Interaction volume radius: 5 \u00c5
Interaction volume height: 10 \u00c5
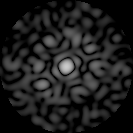
Disorder parameter: 0.8201